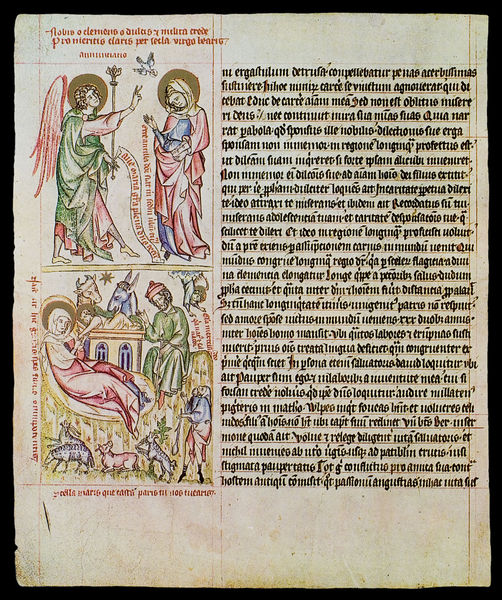
Titel: Passional der Kunigunde von Böhmen
Institution: Prag, Nationalbibliothek
Schlagwörter: blau, flügel, mann, grün, menschen, haus, rot, tiere, bibel, taube, gold, blatt, esel, engel, farbig, schrift, bilder, buch, religion, stern, seite, text, buchseite, mittelalter, maria, jerusalem, jesu, schafe, ochse, stier, hirten, josef, verkündigung, geburt, latein, buchmalerei, verkündung, blessing, told, tranquility